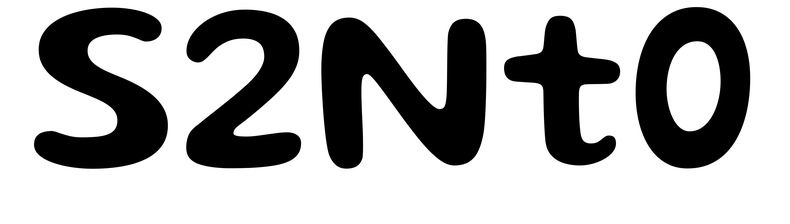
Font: Gluten_Medium